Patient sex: M
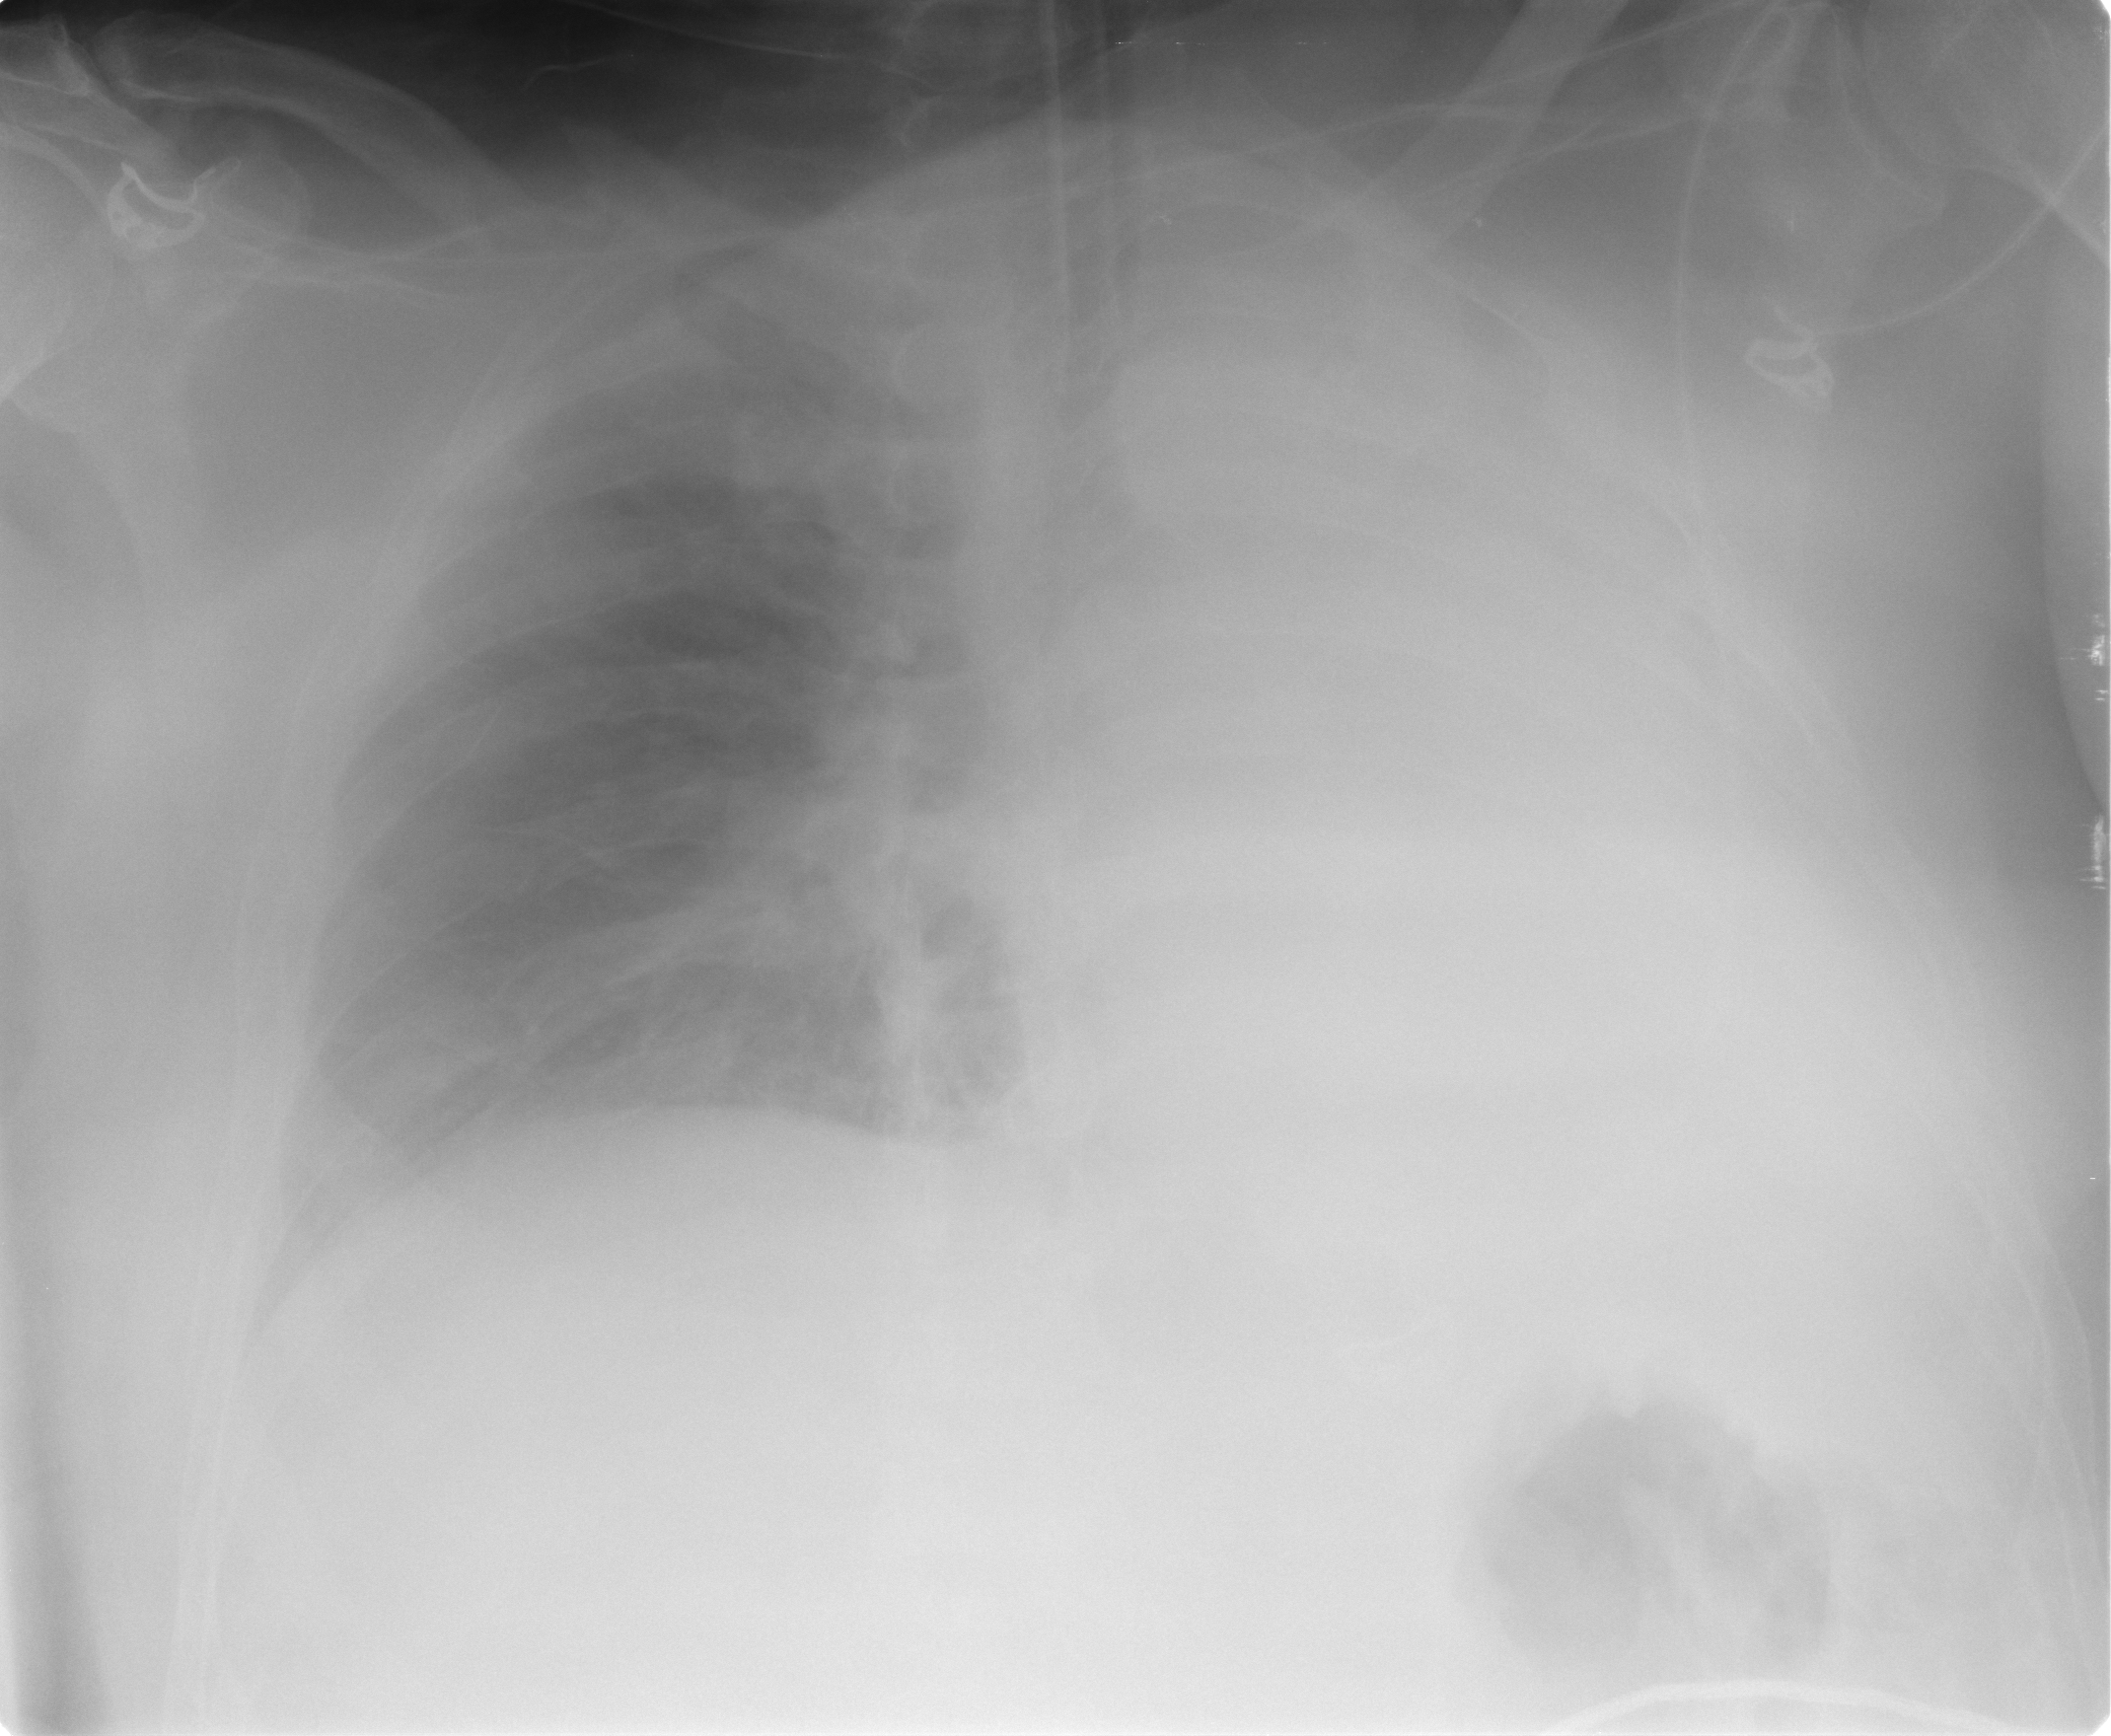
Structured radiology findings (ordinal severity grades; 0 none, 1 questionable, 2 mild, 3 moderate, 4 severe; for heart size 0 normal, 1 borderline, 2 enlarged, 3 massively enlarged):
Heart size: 0
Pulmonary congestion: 0
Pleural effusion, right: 0
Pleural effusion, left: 4
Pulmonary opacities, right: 0
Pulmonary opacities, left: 1
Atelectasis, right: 0
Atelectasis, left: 4